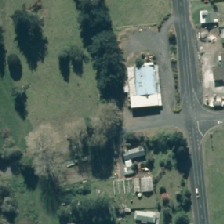
Land cover: urban_build_up